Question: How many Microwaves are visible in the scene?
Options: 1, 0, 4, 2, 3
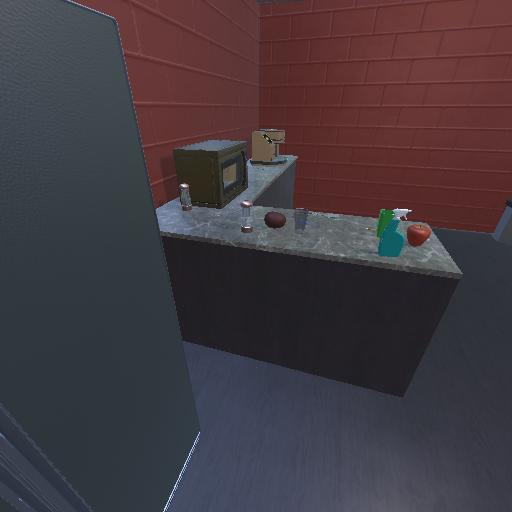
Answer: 1